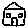
Label: house